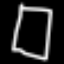
Label: square